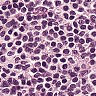
Metastatic tissue present: no